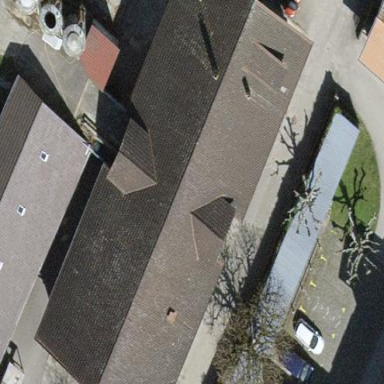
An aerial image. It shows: Stable building.